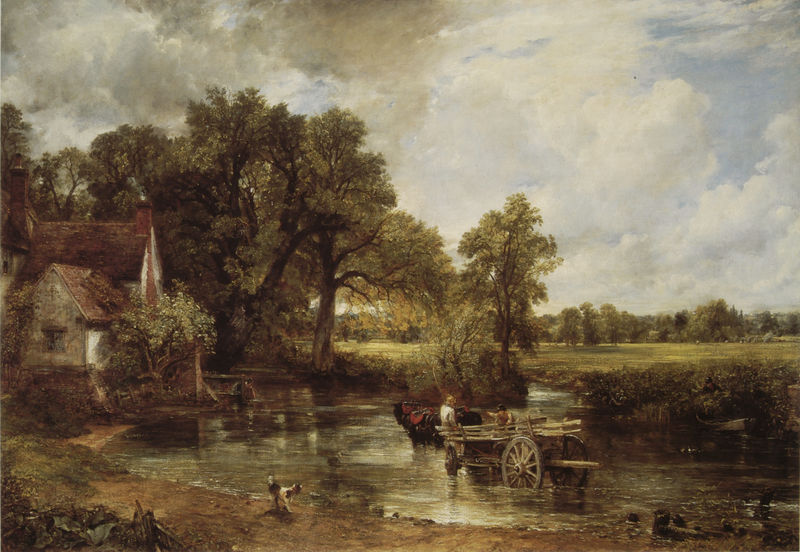
Titel: The Hay-Wain
Künstler: John Constable
Standort: London
Institution: National Gallery
Schlagwörter: baum, blau, blätter, gemälde, gewitter, himmel, laub, mann, schatten, wasser, weiß, wolken, bäume, fluss, grün, impressionismus, landschaft, menschen, sand, see, teich, ufer, äste, braun, fenster, frankreich, grau, holz, licht, männer, schwarz, dach, gebäude, gras, haus, hund, rot, tier, tiere, wiese, wolke, zaun, malerei, mensch, stein, bach, erde, feld, felder, horizont, häuser, kühe, mühle, natur, spiegelung, vieh, weide, weite, zweige, busch, büsche, hütte, kirche, rauch, sonne, wiesen, land, realismus, blatt, england, gainsborough, tal, wald, arbeit, bauern, boot, kamin, karren, kinder, müller, pferd, pferde, räder, schornstein, weiher, maus, bewölkt, deutschland, landschft, sattel, ruhig, schiff, sommer, ruhe, naturalismus, jungen, acker, transport, dorf, ziegel, landschaftsmalerei, hof, enten, kutsche, speichen, ziehen, am fluss, karre, ladung, rad, wagen, wagenrad, böschung, romantik, constable, dampf, häuschen, staffage, turner, wetter, ruderboot, stimmung, still, frühling, bauer, katze, wohnhaus, scheune, idyll, flusslandschaft, deichsel, laubbaum, böau, ländlich, romantisch, tümpel, back, fuhre, auen, atmosphäre, wagenräder, holländisch, kate, überflutung, gespann, corot, wasserrad, heuwagen, fuhrwerk, leiterwagen, durchfahrt, bah, william, furt, überquerung, reet, john constable, fuhrt, holzräder, flache landschaft, fuhrmann, auwälder, bauernwagen im wasser, der heuwagen, deutsche landschaft, gewitter naht, gleichmäßiger bildaufbau, grünliche töne, huhn im vordergrund, mann am wagen, 19. jahrhundert